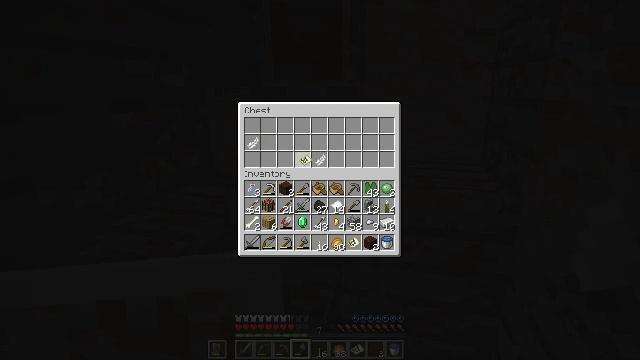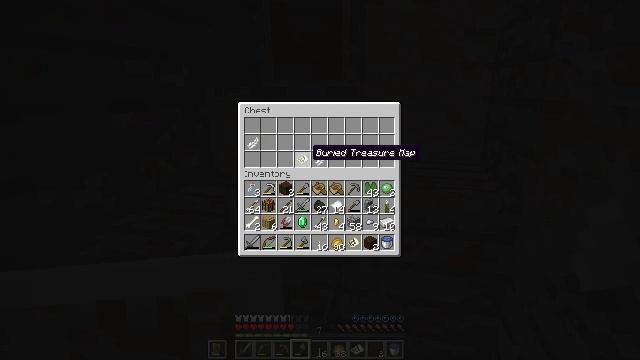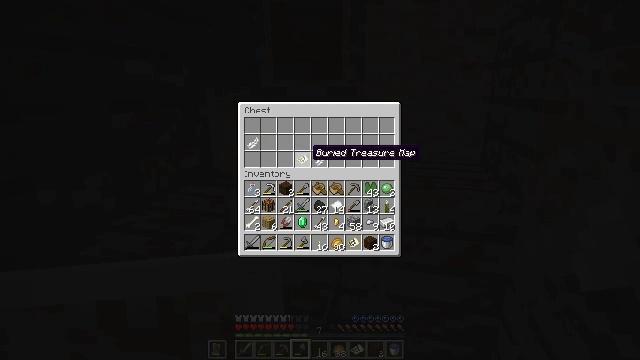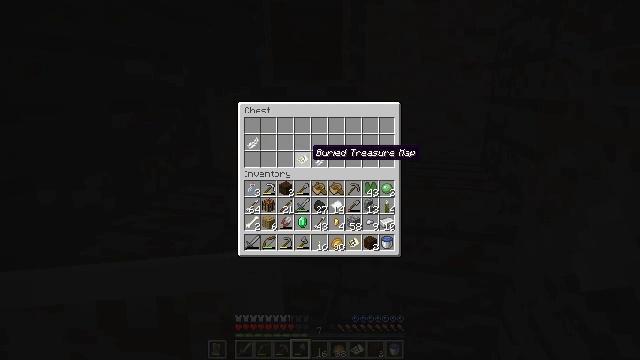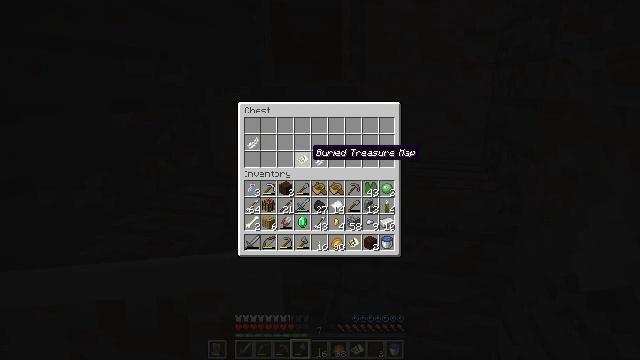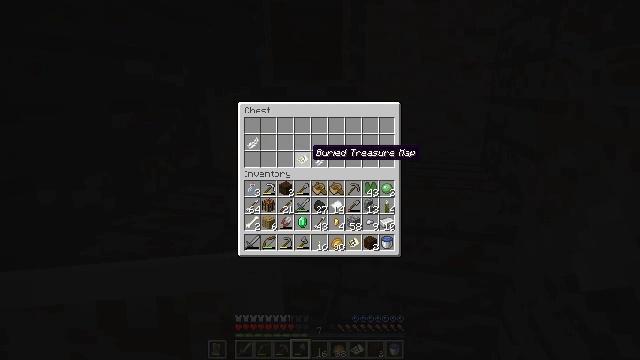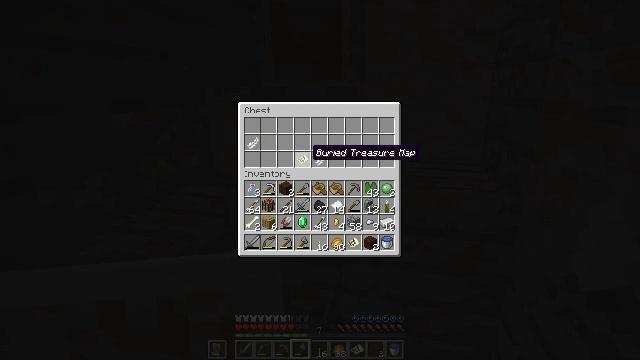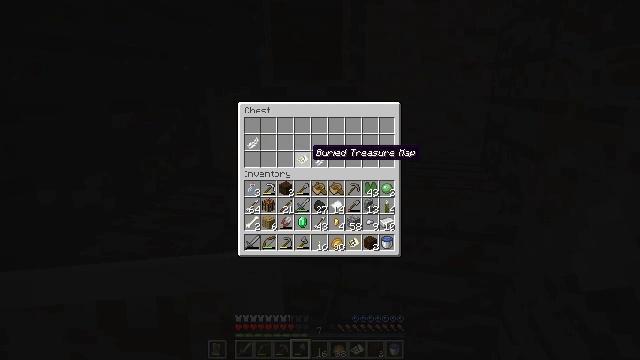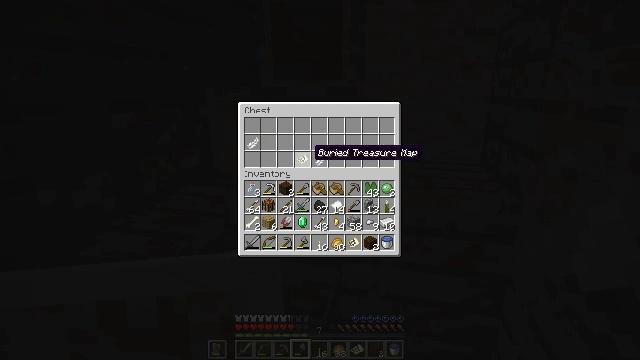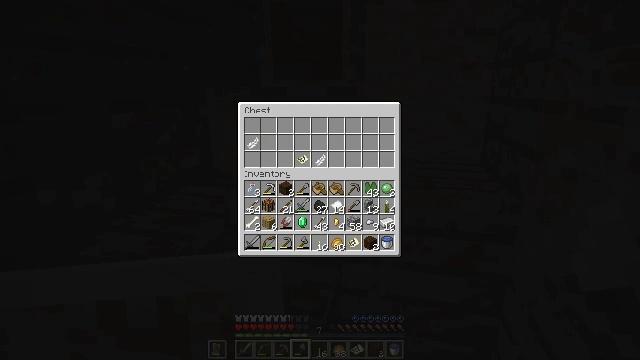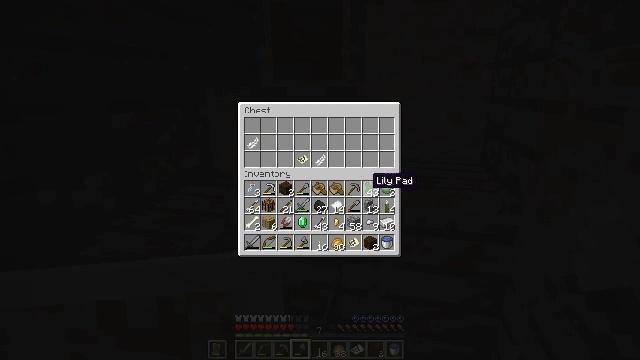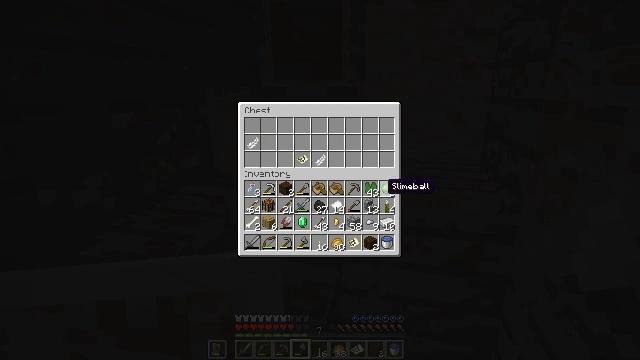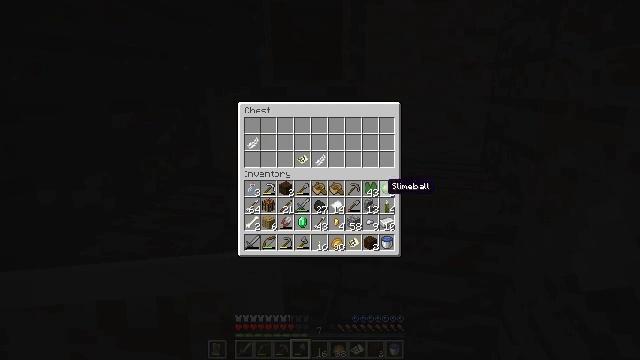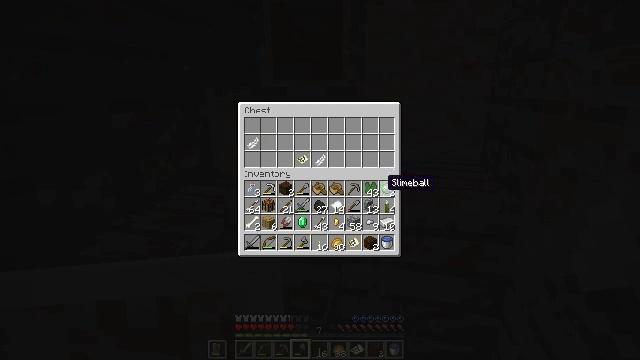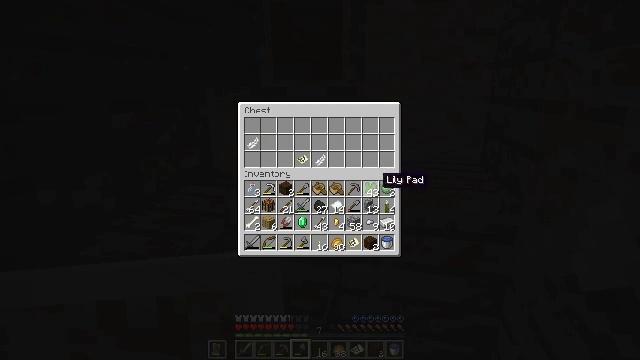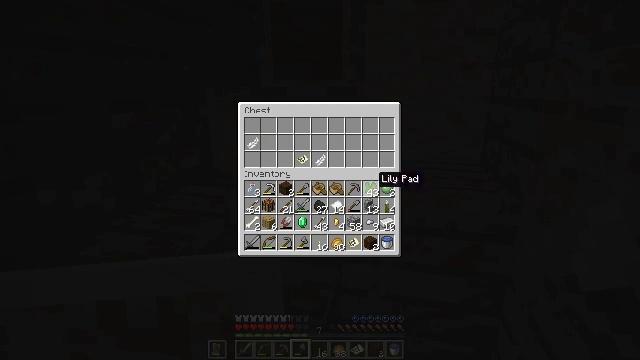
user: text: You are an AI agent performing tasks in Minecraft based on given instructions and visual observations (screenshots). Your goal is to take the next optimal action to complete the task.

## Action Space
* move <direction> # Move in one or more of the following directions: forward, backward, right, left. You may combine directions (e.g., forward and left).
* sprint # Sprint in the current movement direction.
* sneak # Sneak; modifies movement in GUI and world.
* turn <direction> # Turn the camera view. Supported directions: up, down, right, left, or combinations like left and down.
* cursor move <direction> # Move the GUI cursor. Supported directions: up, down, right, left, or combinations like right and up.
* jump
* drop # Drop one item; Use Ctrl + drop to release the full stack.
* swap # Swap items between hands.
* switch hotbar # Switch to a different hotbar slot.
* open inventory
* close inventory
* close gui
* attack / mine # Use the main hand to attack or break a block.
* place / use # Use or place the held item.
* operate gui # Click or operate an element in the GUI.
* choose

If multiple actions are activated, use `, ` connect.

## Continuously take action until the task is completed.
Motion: motion action
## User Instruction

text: Mine the oak door to pick it up.
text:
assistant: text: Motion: no_op
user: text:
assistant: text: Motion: no_op
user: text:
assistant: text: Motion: no_op
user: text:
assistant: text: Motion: no_op
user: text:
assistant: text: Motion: no_op
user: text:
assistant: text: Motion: no_op
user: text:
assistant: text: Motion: no_op
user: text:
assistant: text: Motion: no_op
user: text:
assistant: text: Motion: turn right and down
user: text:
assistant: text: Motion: turn right and down
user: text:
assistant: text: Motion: sneak, turn right
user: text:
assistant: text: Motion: sneak
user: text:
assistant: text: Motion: sneak
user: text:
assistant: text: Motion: sneak
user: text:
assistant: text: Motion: sneak
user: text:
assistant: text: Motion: sneak
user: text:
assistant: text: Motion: sneak, attack / mine
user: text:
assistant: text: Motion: sneak
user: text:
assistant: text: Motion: sneak, turn left and up
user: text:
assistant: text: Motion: sneak, turn left
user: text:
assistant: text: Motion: sneak, turn left
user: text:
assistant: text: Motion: sneak, turn left
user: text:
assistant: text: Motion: sneak
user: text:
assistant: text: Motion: sneak, attack / mine
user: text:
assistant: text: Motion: sneak, attack / mine
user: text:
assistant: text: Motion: sneak
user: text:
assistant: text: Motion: sneak
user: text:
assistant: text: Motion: sneak, turn right
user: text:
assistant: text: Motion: sneak, turn right
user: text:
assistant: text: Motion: no_op